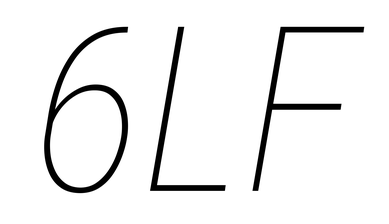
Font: Roboto-Italic_Condensed_Thin_Italic